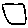
Label: square